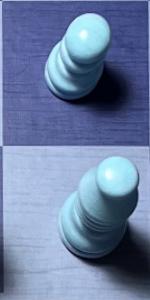
Label: Bishop_White